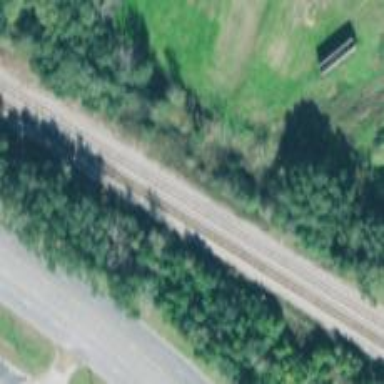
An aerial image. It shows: Disused railway spur for agricultural freight services.